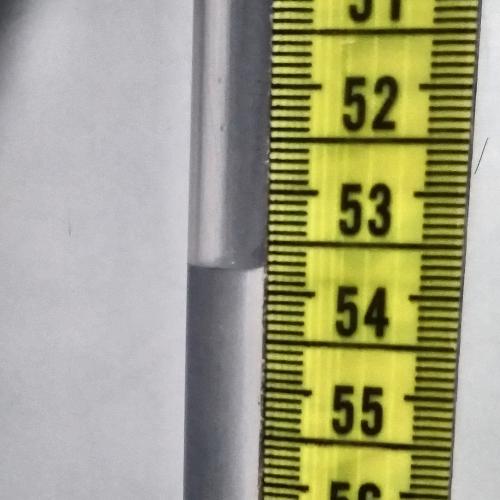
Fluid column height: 53.7 cm